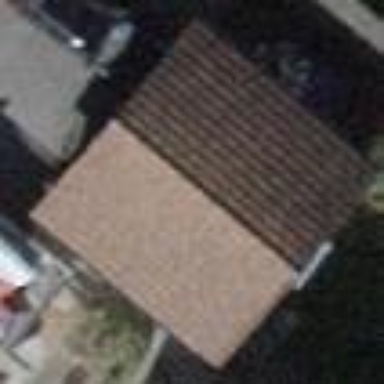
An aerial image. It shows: Garage building.